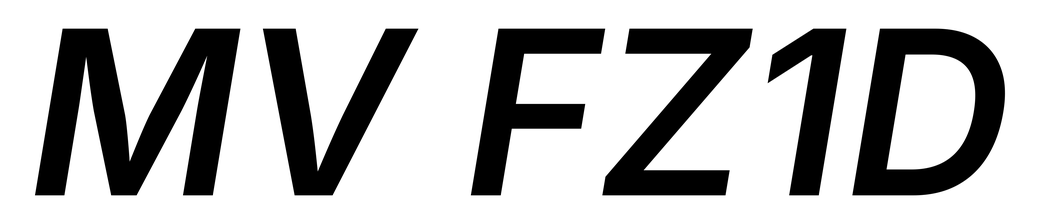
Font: Inter-Italic_SemiBold_Italic